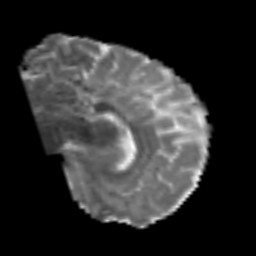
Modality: MD
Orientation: sagittal
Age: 50
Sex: male
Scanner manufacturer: siemens
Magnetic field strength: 3 T
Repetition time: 6.1 s
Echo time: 0.101 s